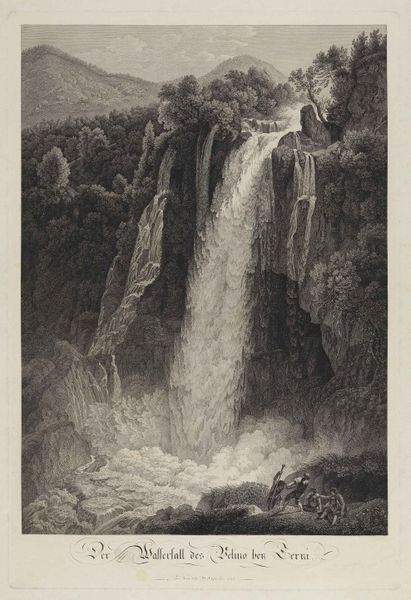
Titel: Der Wasserfall des Velino bei Terni
Künstler: Friedrich Wilhelm Gmelin
Standort: Karlsruhe
Institution: Staatliche Kunsthalle Karlsruhe
Schlagwörter: baum, berg, felsen, gruppe, himmel, laub, mann, wasser, weiß, wolken, bäume, fluss, frauen, landschaft, menschen, ufer, bewegung, frau, grau, hell, männer, schwarz, zeichnung, stein, steine, schauen, bach, hügel, nass, natur, kind, person, pflanzen, höhle, tal, wald, wasserfall, kinder, landschft, gischt, schrift, welle, wellen, ansicht, italien, berge, fels, gebirge, grafik, graphik, nebel, schlucht, figuren, rauschen, romantik, schaum, erhaben, gewalt, gicht, naturgewalt, staffage, tosend, inschrift, deutsch, baumkronen, hoch, klippe, foto, unterschrift, buch, höhe, wandern, kohle, abgrund, druck, druckgraphik, lithographie, schweiz, druckgrafik, radierung, stich, titel, gefahr, schwarzweiß, text, untertitel, sehnsucht, reise, wanderer, sturz, gebirgsbach, gebirgsfluss, menschengruppe, wildnis, postkarte, kupferstich, reisende, hirte, hirten, grapik, kaskaden, rettung, stürzen, zeichnug, kaskade, pilger, belistift, sublim, bergsteiger, satz, schwazr, das erhabene, waserfall, goto, bern, peru, feslen, terni, ferrara, fesl, 19. jahrhundert, südalpin, erhabene, wasserffall, bezeischnung, naturgee, bluxss